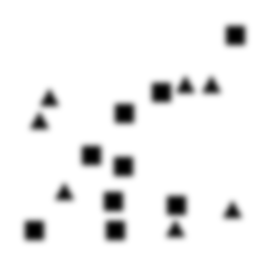
Squares: 9
Triangles: 7
Stars: 0
Total shapes: 16